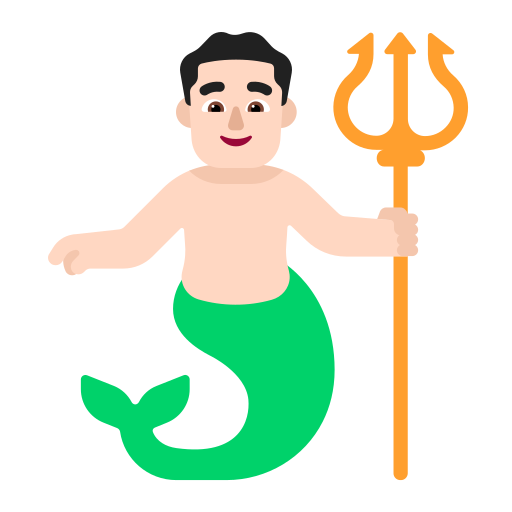
man merpeople flat light